Question: How r u?
I have two datepickers with two fields
I want when the user choosing the second field will be next day . like
for example: when the user choose 01-01-2013 , directly the second field 02-01-2013 ...
## look at this picture for the form

this is code of jquery:
'''
$(function() {
$( "#from" ).datepicker({
defaultDate: "+1D",
changeMonth: true,
numberOfMonths: 1,
dateFormat:"dd-mm-yy",
minDate: "+1D",
showOn: "button",
buttonImage: "http://keith-wood.name/img/calendar.gif",
buttonImageOnly: true ,
onSelect: function(dateText, inst){
var d = dateFormat(new Date(dateText + 1), "DD/MM/YYYY");
$("#to").val(d);
}
});
'''
this is my html code:
'''
<form method="get" action="">
<input type="submit" value="choose"/>
<p><input type="text" name="from" id="from" />From<br/>
<input type="text" name="to" id="to" />To
</p>
</br>
</form>
'''
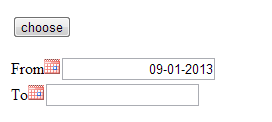
Answer: '''
onSelect: function(dateText, inst){
var d = $.datepicker.parseDate(inst.settings.dateFormat, dateText);
d.setDate(d.getDate()+1);
$("#to").val($.datepicker.formatDate(inst.settings.dateFormat, d));
}
'''